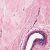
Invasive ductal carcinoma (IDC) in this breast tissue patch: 0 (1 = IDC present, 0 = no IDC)